Question: I have a problem with a custom 'AlertDialog' layout params i'm not able to solve. So, please, helpe me.
This is the AlertDialog layout (inputqty_dialog.xml):
'''
<?xml version="1.0" encoding="utf-8"?>
<LinearLayout xmlns:android="http://schemas.android.com/apk/res/android"
android:layout_width="match_parent"
android:layout_height="wrap_content"
android:orientation="vertical"
android:padding="5dp" >
<LinearLayout
android:layout_width="match_parent"
android:layout_height="wrap_content"
android:orientation="horizontal"
android:layout_marginTop="7dp"
android:layout_marginBottom="7dp"
android:gravity="center_vertical" >
<TextView
style="@style/Label"
android:layout_width="0dp"
android:layout_weight="1"
android:layout_height="wrap_content"
android:textColor="#fff"
android:gravity="left"
android:text="AAAAAAAAA AAAAAAAAAA AA AAAAAAAA"/>
<EditText
style="@style/EditText"
android:id="@+id/inputQtyDlg_qtyTxt"
android:layout_width="0dp"
android:layout_weight="1"
android:layout_height="wrap_content"
android:layout_marginLeft="5dp"
android:inputType="numberDecimal"/>
</LinearLayout>
<LinearLayout
android:layout_width="match_parent"
android:layout_height="wrap_content"
android:orientation="horizontal"
android:layout_marginTop="7dp"
android:layout_marginBottom="7dp"
android:gravity="center_vertical" >
<TextView
style="@style/Label"
android:layout_width="0dp"
android:layout_weight="1"
android:layout_height="wrap_content"
android:textColor="#fff"
android:gravity="left"
android:text="@string/label_MAX_QTY"/>
<EditText
style="@style/EditText"
android:id="@+id/inputQtyDlg_maxQtyTxt"
android:layout_width="0dp"
android:layout_weight="1"
android:layout_height="wrap_content"
android:layout_marginLeft="5dp"/>
</LinearLayout>
<LinearLayout
android:layout_width="match_parent"
android:layout_height="wrap_content"
android:orientation="horizontal"
android:layout_marginTop="7dp"
android:layout_marginBottom="7dp"
android:gravity="center_vertical" >
<TextView
style="@style/Label"
android:layout_width="0dp"
android:layout_weight="1"
android:layout_height="wrap_content"
android:textColor="#fff"
android:gravity="left"
android:text="AAAA AAAA A AAAAAAAAAA"/>
<EditText
style="@style/EditText"
android:id="@+id/inputQtyDlg_requiredQtyTxt"
android:layout_width="0dp"
android:layout_weight="1"
android:layout_height="wrap_content"
android:layout_marginLeft="5dp"/>
</LinearLayout>
</LinearLayout>
'''
This is the code i use to inflate it:
'''
AlertDialog.Builder builder = new AlertDialog.Builder(getActivity());
LayoutInflater inflater = getActivity().getLayoutInflater();
View dialog_layout = inflater.inflate(R.layout.inputqty_dialog, null);
builder .setTitle(getArguments().getString("message"))
.setView(dialog_layout));
'''
And this is the orrible result i get:

As you can see i have set 'wrap_content' overall in layout file but 'AlertDialog' overlooks that params and cuts the dialog not wrapping the content correctly. How can i solve? Thank you
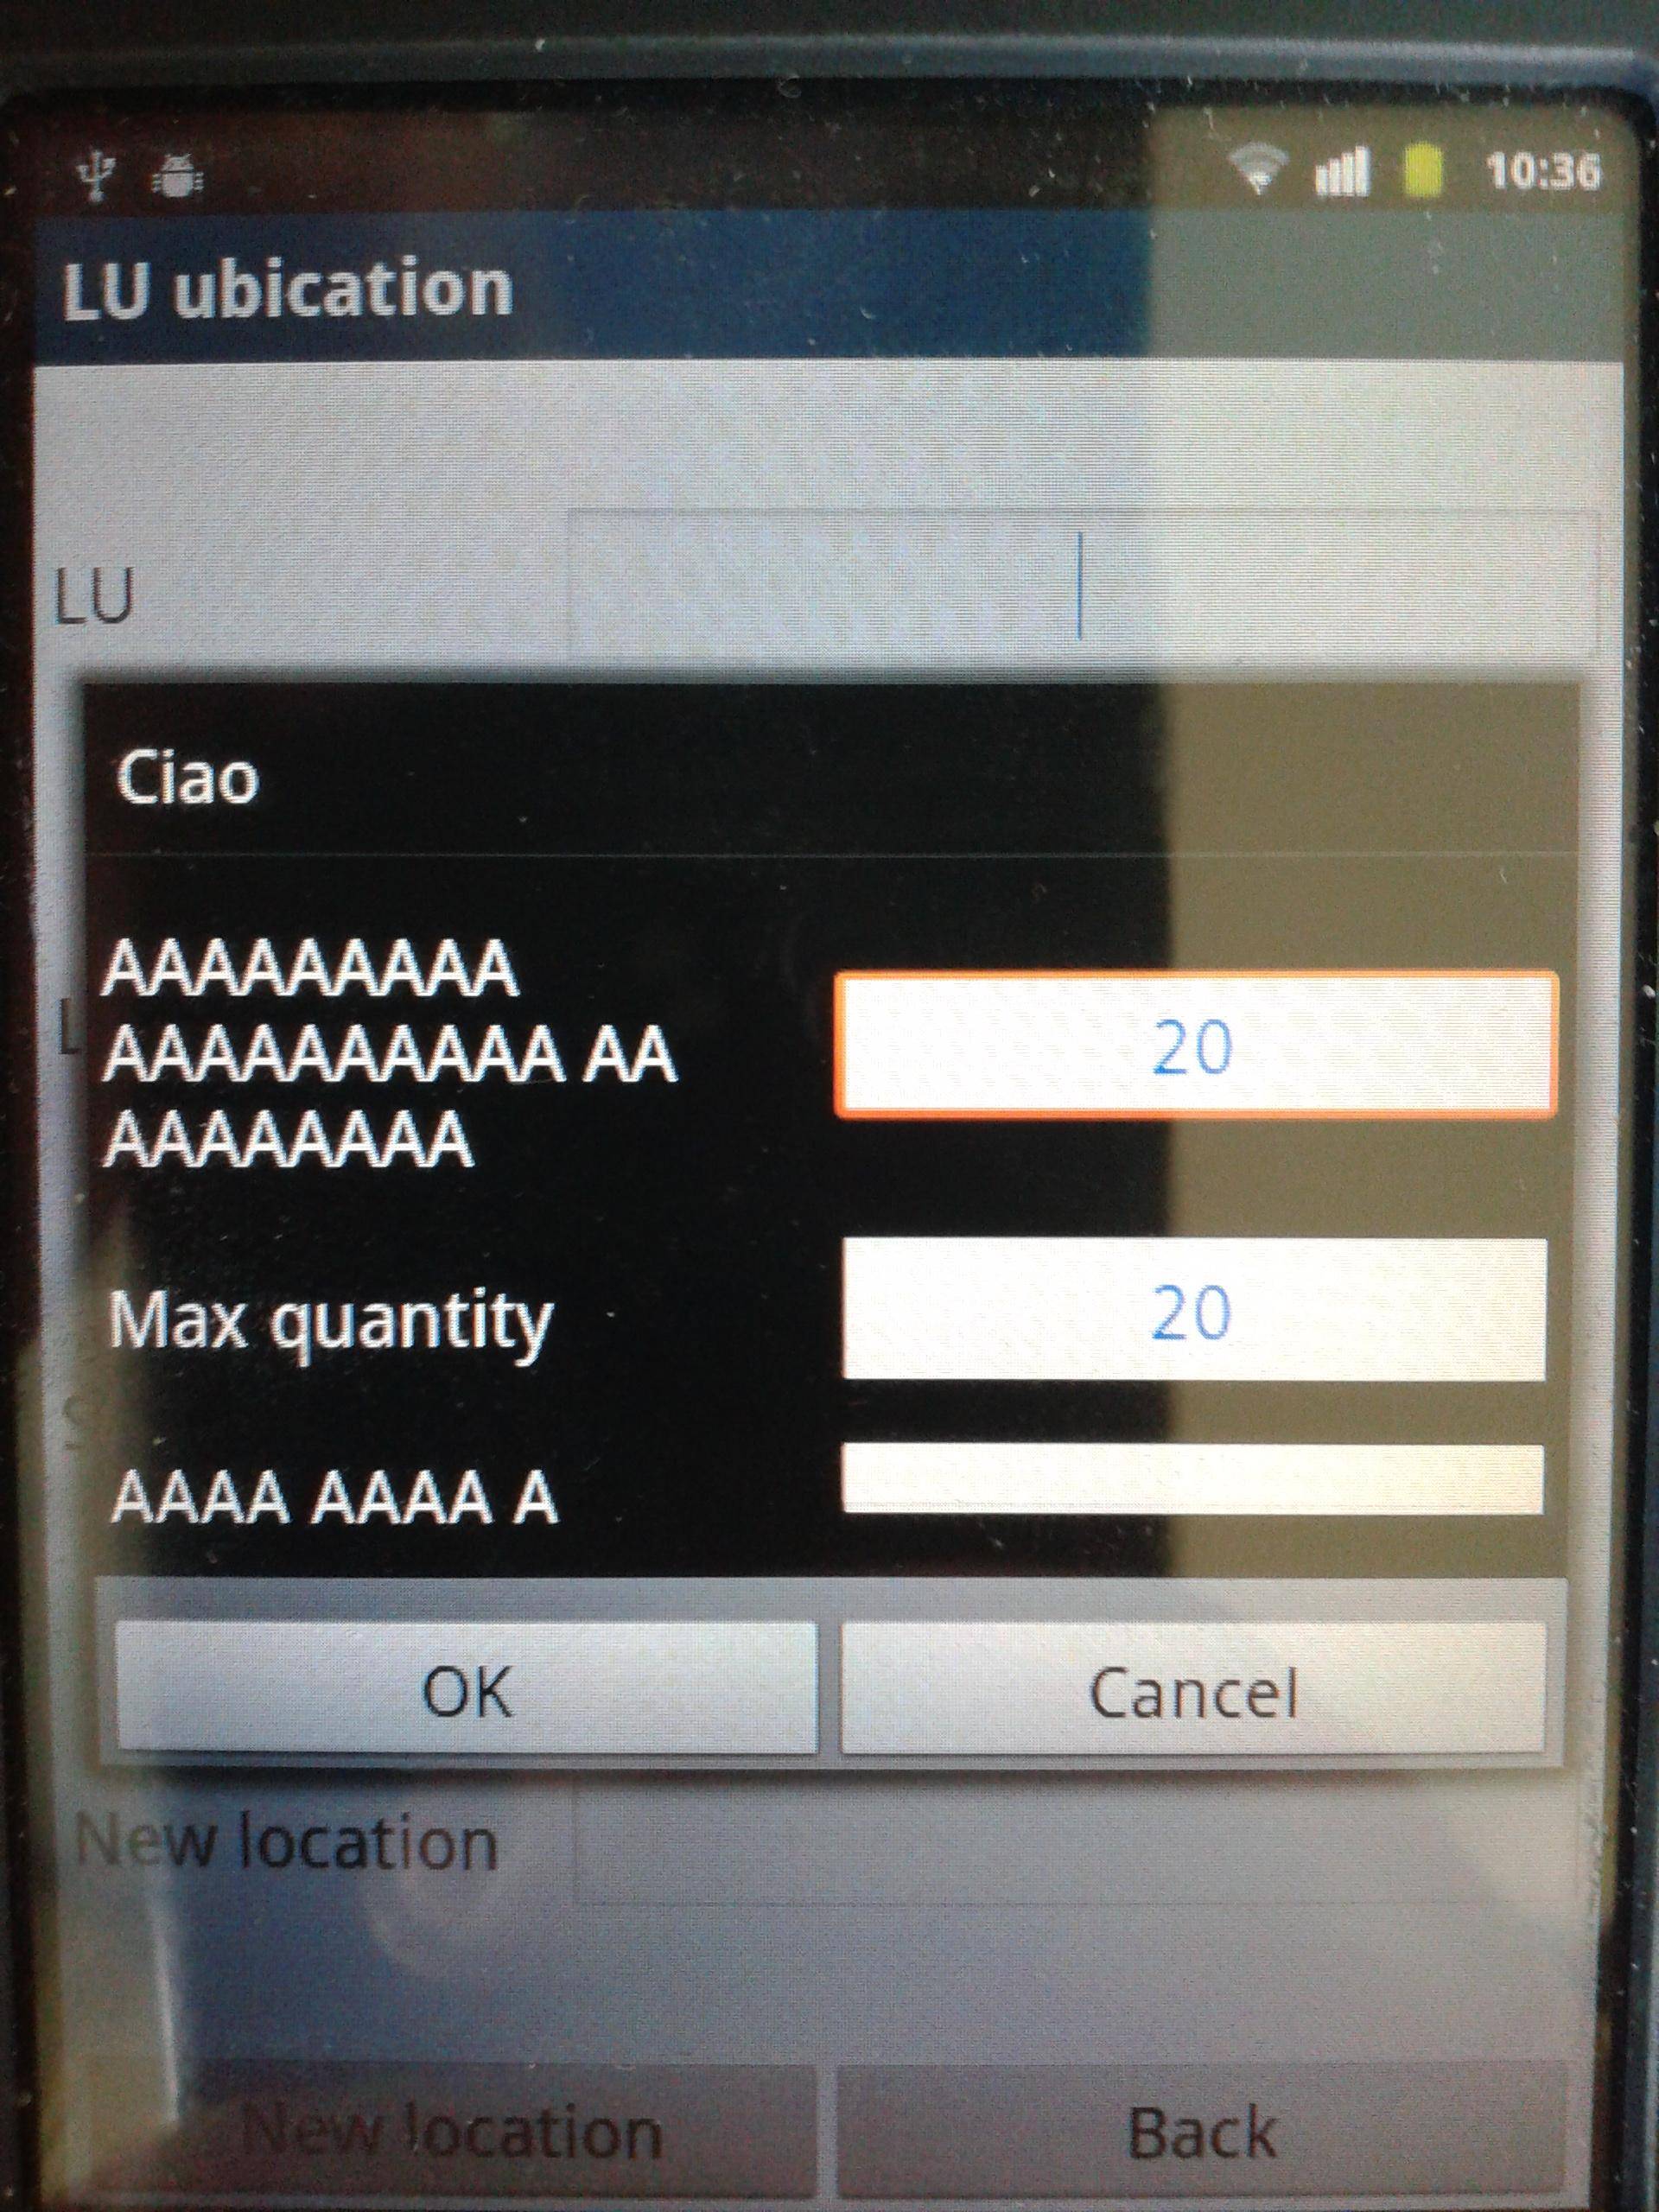
Answer: Try to set minHeight to your edittext,
'''
<EditText
style="@style/EditText"
android:id="@+id/inputQtyDlg_qtyTxt"
android:layout_width="0dp"
android:layout_weight="1"
android:layout_height="wrap_content"
android:minHeight="50dp"
android:layout_marginLeft="5dp"
android:inputType="numberDecimal"/>
'''